Question: I've created a pie chart in my bean and add this to a panel. Now I would update this chart from the bean, but the chart isn't updated. I've updated the model and this is correct, but why is the chart not?
Here's an image how does my page look like:

When I push the button, I would update my chart.
Here's my code to create the chart:
'''
Panel p = (Panel) e.getComponent().getParent().getParent();
p.setStyle("width: 500px; height: 400px !important;");
p.getChildren().clear();
Application ap = facesContext.getApplication();
Chart chart = (Chart) ap.createComponent(facesContext, "org.primefaces.component.Chart",
"org.primefaces.component.ChartRenderer");
chart.setId("chart" + chart.hashCode());
setTitle(p.getId(), msgs.get("dashboard_chart5_title"));
if (getMemberTrendStatsIsNotEmpty()) {
HtmlForm form = (HtmlForm) ap.createComponent(HtmlForm.COMPONENT_TYPE);
form.setId("memberTrendForm");
chart.setType("bar");
chart.setId("memberTrend");
chart.setModel(memberTrendStats);
ValueExpression ve = ap.getExpressionFactory().createValueExpression(facesContext.getELContext(),
"#{dashboardController.memberTrendStats}", PieChartModel.class);
chart.setValueExpression("model", ve);
form.getChildren().add(chart);
OutputLabel out = (OutputLabel) ap.createComponent(OutputLabel.COMPONENT_TYPE);
out.setFor("yearsBack");
out.setValue(msgs.get("dashboard_chart1_search") + ": ");
form.getChildren().add(out);
InputText in = (InputText) ap.createComponent(InputText.COMPONENT_TYPE);
in.setId("yearsBack");
in.setValue(yearsBack);
in.setStyle("margin-right:10px;");
in.setType("number");
NumberConverter nc = new NumberConverter();
nc.setMaxFractionDigits(0);
in.setConverter(nc);
form.getChildren().add(in);
CommandButton btn = (CommandButton) ap.createComponent(CommandButton.COMPONENT_TYPE);
btn.setValue(msgs.get("dashboard_chart1_update"));
AjaxBehavior ab = new AjaxBehavior();
ExpressionFactory ef = facesContext.getApplication().getExpressionFactory();
MethodExpression me = ef.createMethodExpression(facesContext.getELContext(),
"#{dashboardController.updateMemberTrend}",
null,
new Class[] { ActionEvent.class });
ab.setListener(me);
btn.addClientBehavior("submit", ab);
btn.setProcess("@form");
btn.setAjax(true);
btn.addActionListener(new MethodExpressionActionListener(me));
form.getChildren().add(btn);
p.getChildren().add(form);
} else {
p.getChildren().add(getEmptyMessage());
}
'''
And here's my code to refresh the chart:
'''
msgs = langFacade.getLangProperty(facesContext.getViewRoot().getLocale().getLanguage());
InputText in = (InputText) findUIComponent("memberTrendForm:yearsBack");
if (in != null) {
yearsBack = ((Long) in.getValue()).intValue();
}
createChartModels();
RequestContext.getCurrentInstance().update("memberTrendForm:memberTrend");
'''
Can someone help me with this problem?
Thx
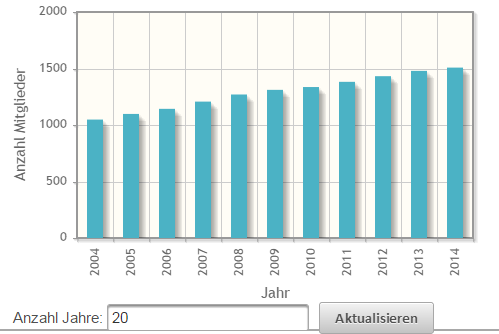
Answer: Okey, I've found the solution, I've used the false model in the expression:
'''
ValueExpression ve = ap.getExpressionFactory().createValueExpression(facesContext.getELContext(),
"#{dashboardController.memberTrendStats}", BarChartModel.class);
chart.setValueExpression("model", ve);
'''